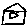
Label: house